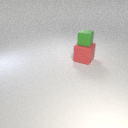
large red rubber cube below small green rubber cube